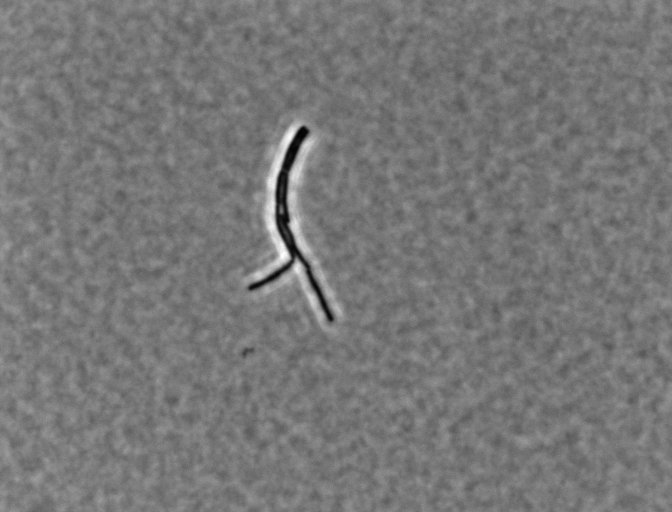
Bacillus subtilis